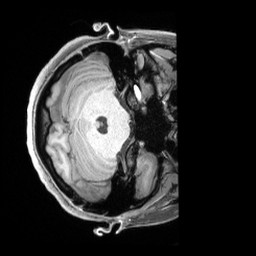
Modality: T1w
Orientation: axial
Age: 30
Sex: female
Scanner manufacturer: siemens
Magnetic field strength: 3 T
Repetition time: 2.4 s
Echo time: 0.00222 s